【题型】选择题　【知识点】平面几何　【难度】easy
如图：在 $\triangle ABC$ 中，点 $D$、$E$ 分别在 $AB$、$AC$ 上，根据下列给定的条件，不能判断 $DE$ 与 $BC$ 平行的是（ \quad ）

A. $\frac{AD}{DB} = \frac{AE}{EC}$ \qquad B. $\frac{AD}{AB} = \frac{AE}{AC}$ \qquad C. $\frac{AD}{AE} = \frac{AB}{AC}$ \qquad D. $\frac{DE}{BC} = \frac{AE}{AC}$

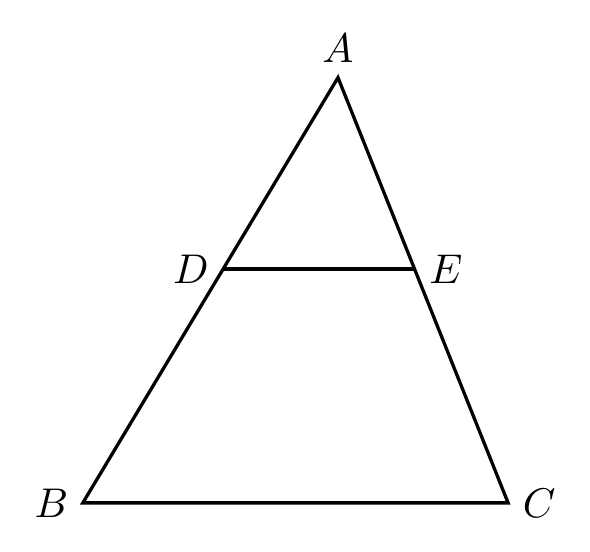
【解答】
【答案】 D

【分析】 本题考查了平行线分线段成比例，理解平行线分线段成比例是解答关键. 根据平行线分线段成比例来逐一进行判定求解.

【详解】 解：$\because \frac{AD}{DB} = \frac{AE}{EC}$,

$\therefore DE \parallel BC$，故 A 不合题意；

$\because \frac{AD}{AB} = \frac{AE}{AC}$,

$\therefore DE \parallel BC$，故 B 不合题意；

$\because \frac{AD}{AE} = \frac{AB}{AC}$,

$\therefore DE \parallel BC$，故 C 不合题意；

$\because \frac{DE}{BC} = \frac{AE}{AC}$,

不能判断 $DE$ 与 $BC$ 平行，故 D 符合题意.

故选：D.